Question: I have an e4 application, and I want to handle how all errors are shown to the user.
I overrode 'WorkbenchAdvisor.eventLoopException', and that works for some things. But since upgrading to E4, I've been getting error dialogs like this:

How do I intercept these errors?
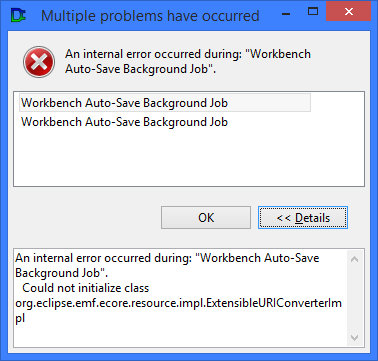
Answer: Looks like <URL>.
'''
@Override
public AbstractStatusHandler getWorkbenchErrorHandler() {
AbstractStatusHandler handler = new AbstractStatusHandler() {
/** We want to handle all errors. */
@Override
public boolean supportsNotification(int type) {
return true;
}
@Override
public void handle(StatusAdapter statusAdapter, int style) {
// do something useful
}
};
return handler;
}
'''